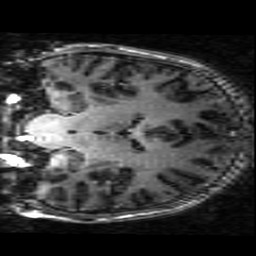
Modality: T1w
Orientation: coronal
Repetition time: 0.008948 s
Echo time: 0.001784 s